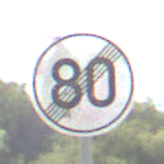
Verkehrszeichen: EndeGeschwindigkeit80
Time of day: Midday
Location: Outdoor (Nature)
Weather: PartlyCloudy
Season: NotSpecified
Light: Natural